Interaction volume radius: 10 \u00c5
Interaction volume height: 20 \u00c5
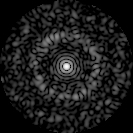
Disorder parameter: 0.8251